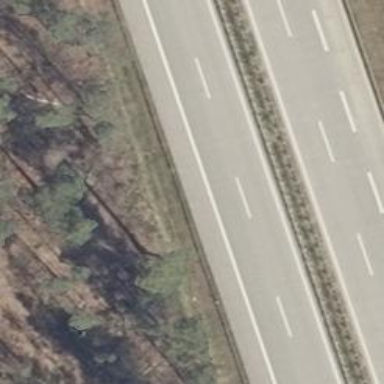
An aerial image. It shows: Concrete motorway.